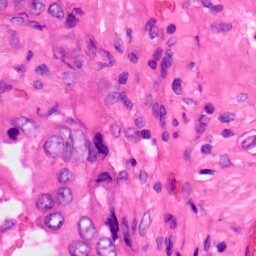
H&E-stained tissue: Lung